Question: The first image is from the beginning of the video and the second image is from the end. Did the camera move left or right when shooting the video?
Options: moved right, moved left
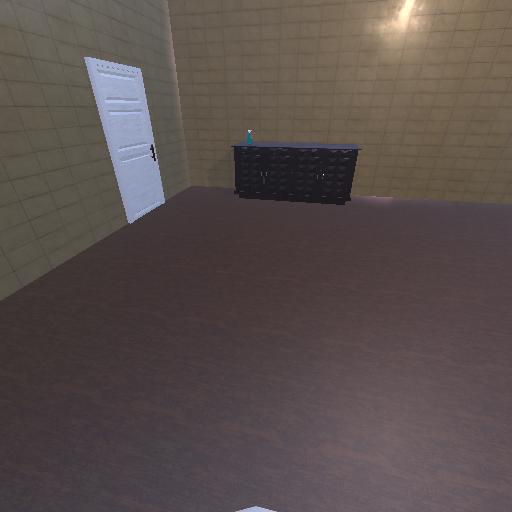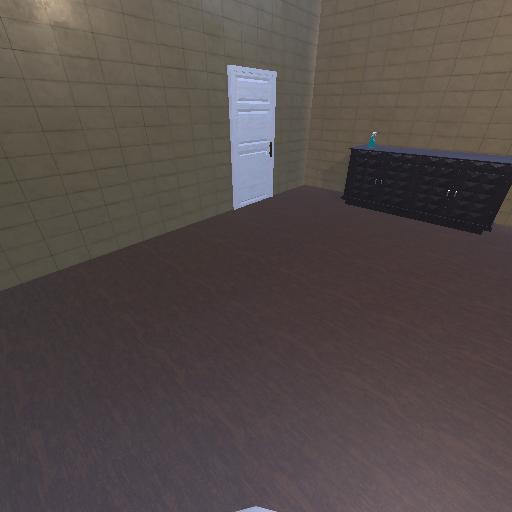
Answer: moved right